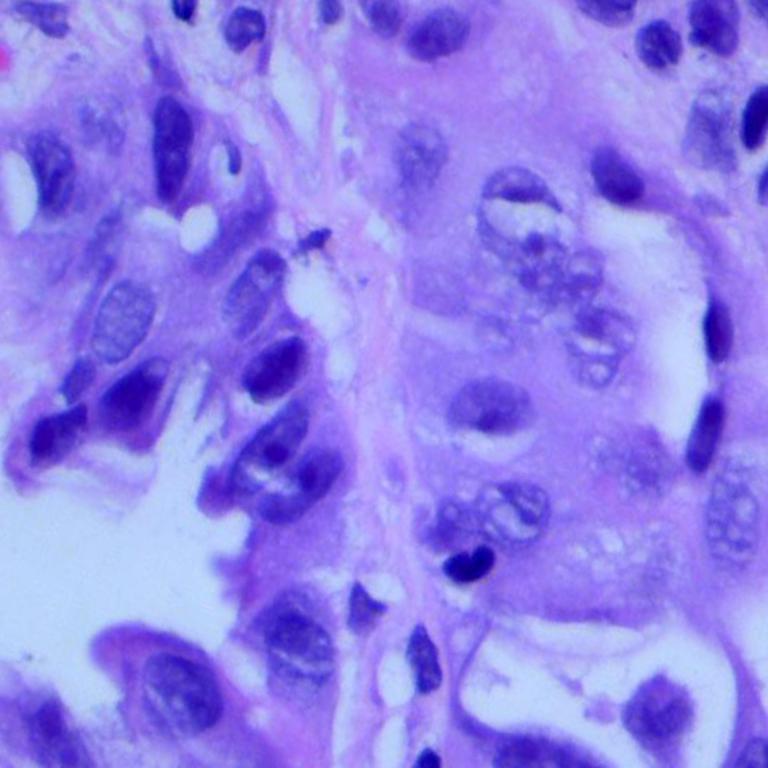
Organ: lung
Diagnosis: adenocarcinomas